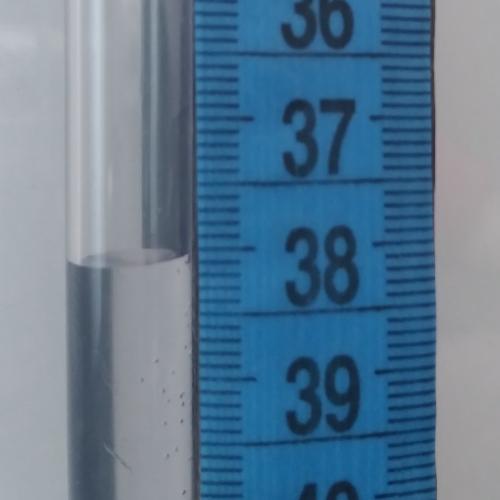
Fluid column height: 38.1 cm